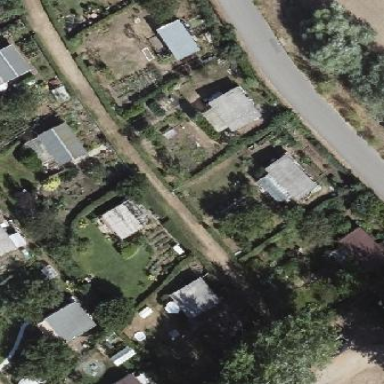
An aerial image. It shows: Plot in the allotments.